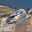
Label: 0